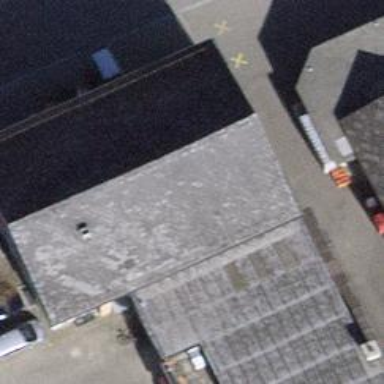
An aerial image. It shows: Restaurant.